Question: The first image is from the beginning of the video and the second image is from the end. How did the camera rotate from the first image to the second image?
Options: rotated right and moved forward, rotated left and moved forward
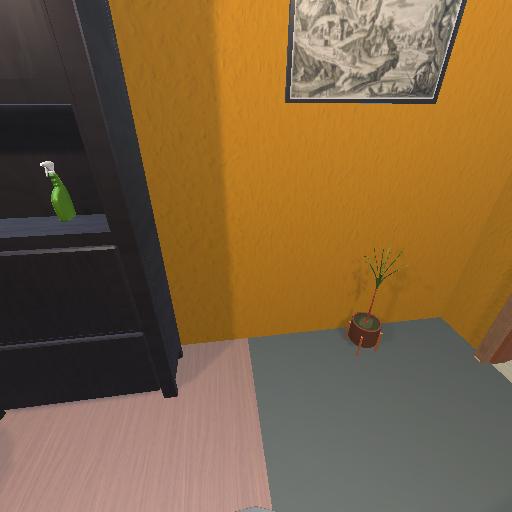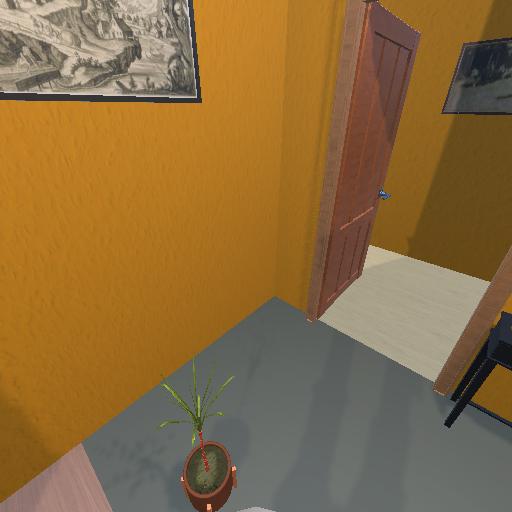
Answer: rotated right and moved forward